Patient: sex M, age 78
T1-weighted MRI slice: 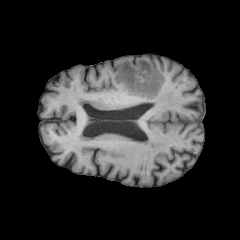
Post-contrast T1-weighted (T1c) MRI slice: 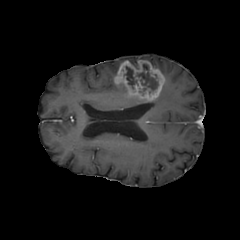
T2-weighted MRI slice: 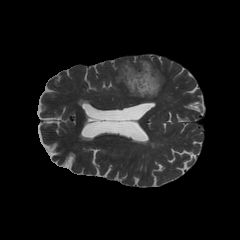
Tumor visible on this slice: yes
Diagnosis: Glioblastoma, IDH-wildtype
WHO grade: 4